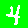
Digit: 4